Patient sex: M
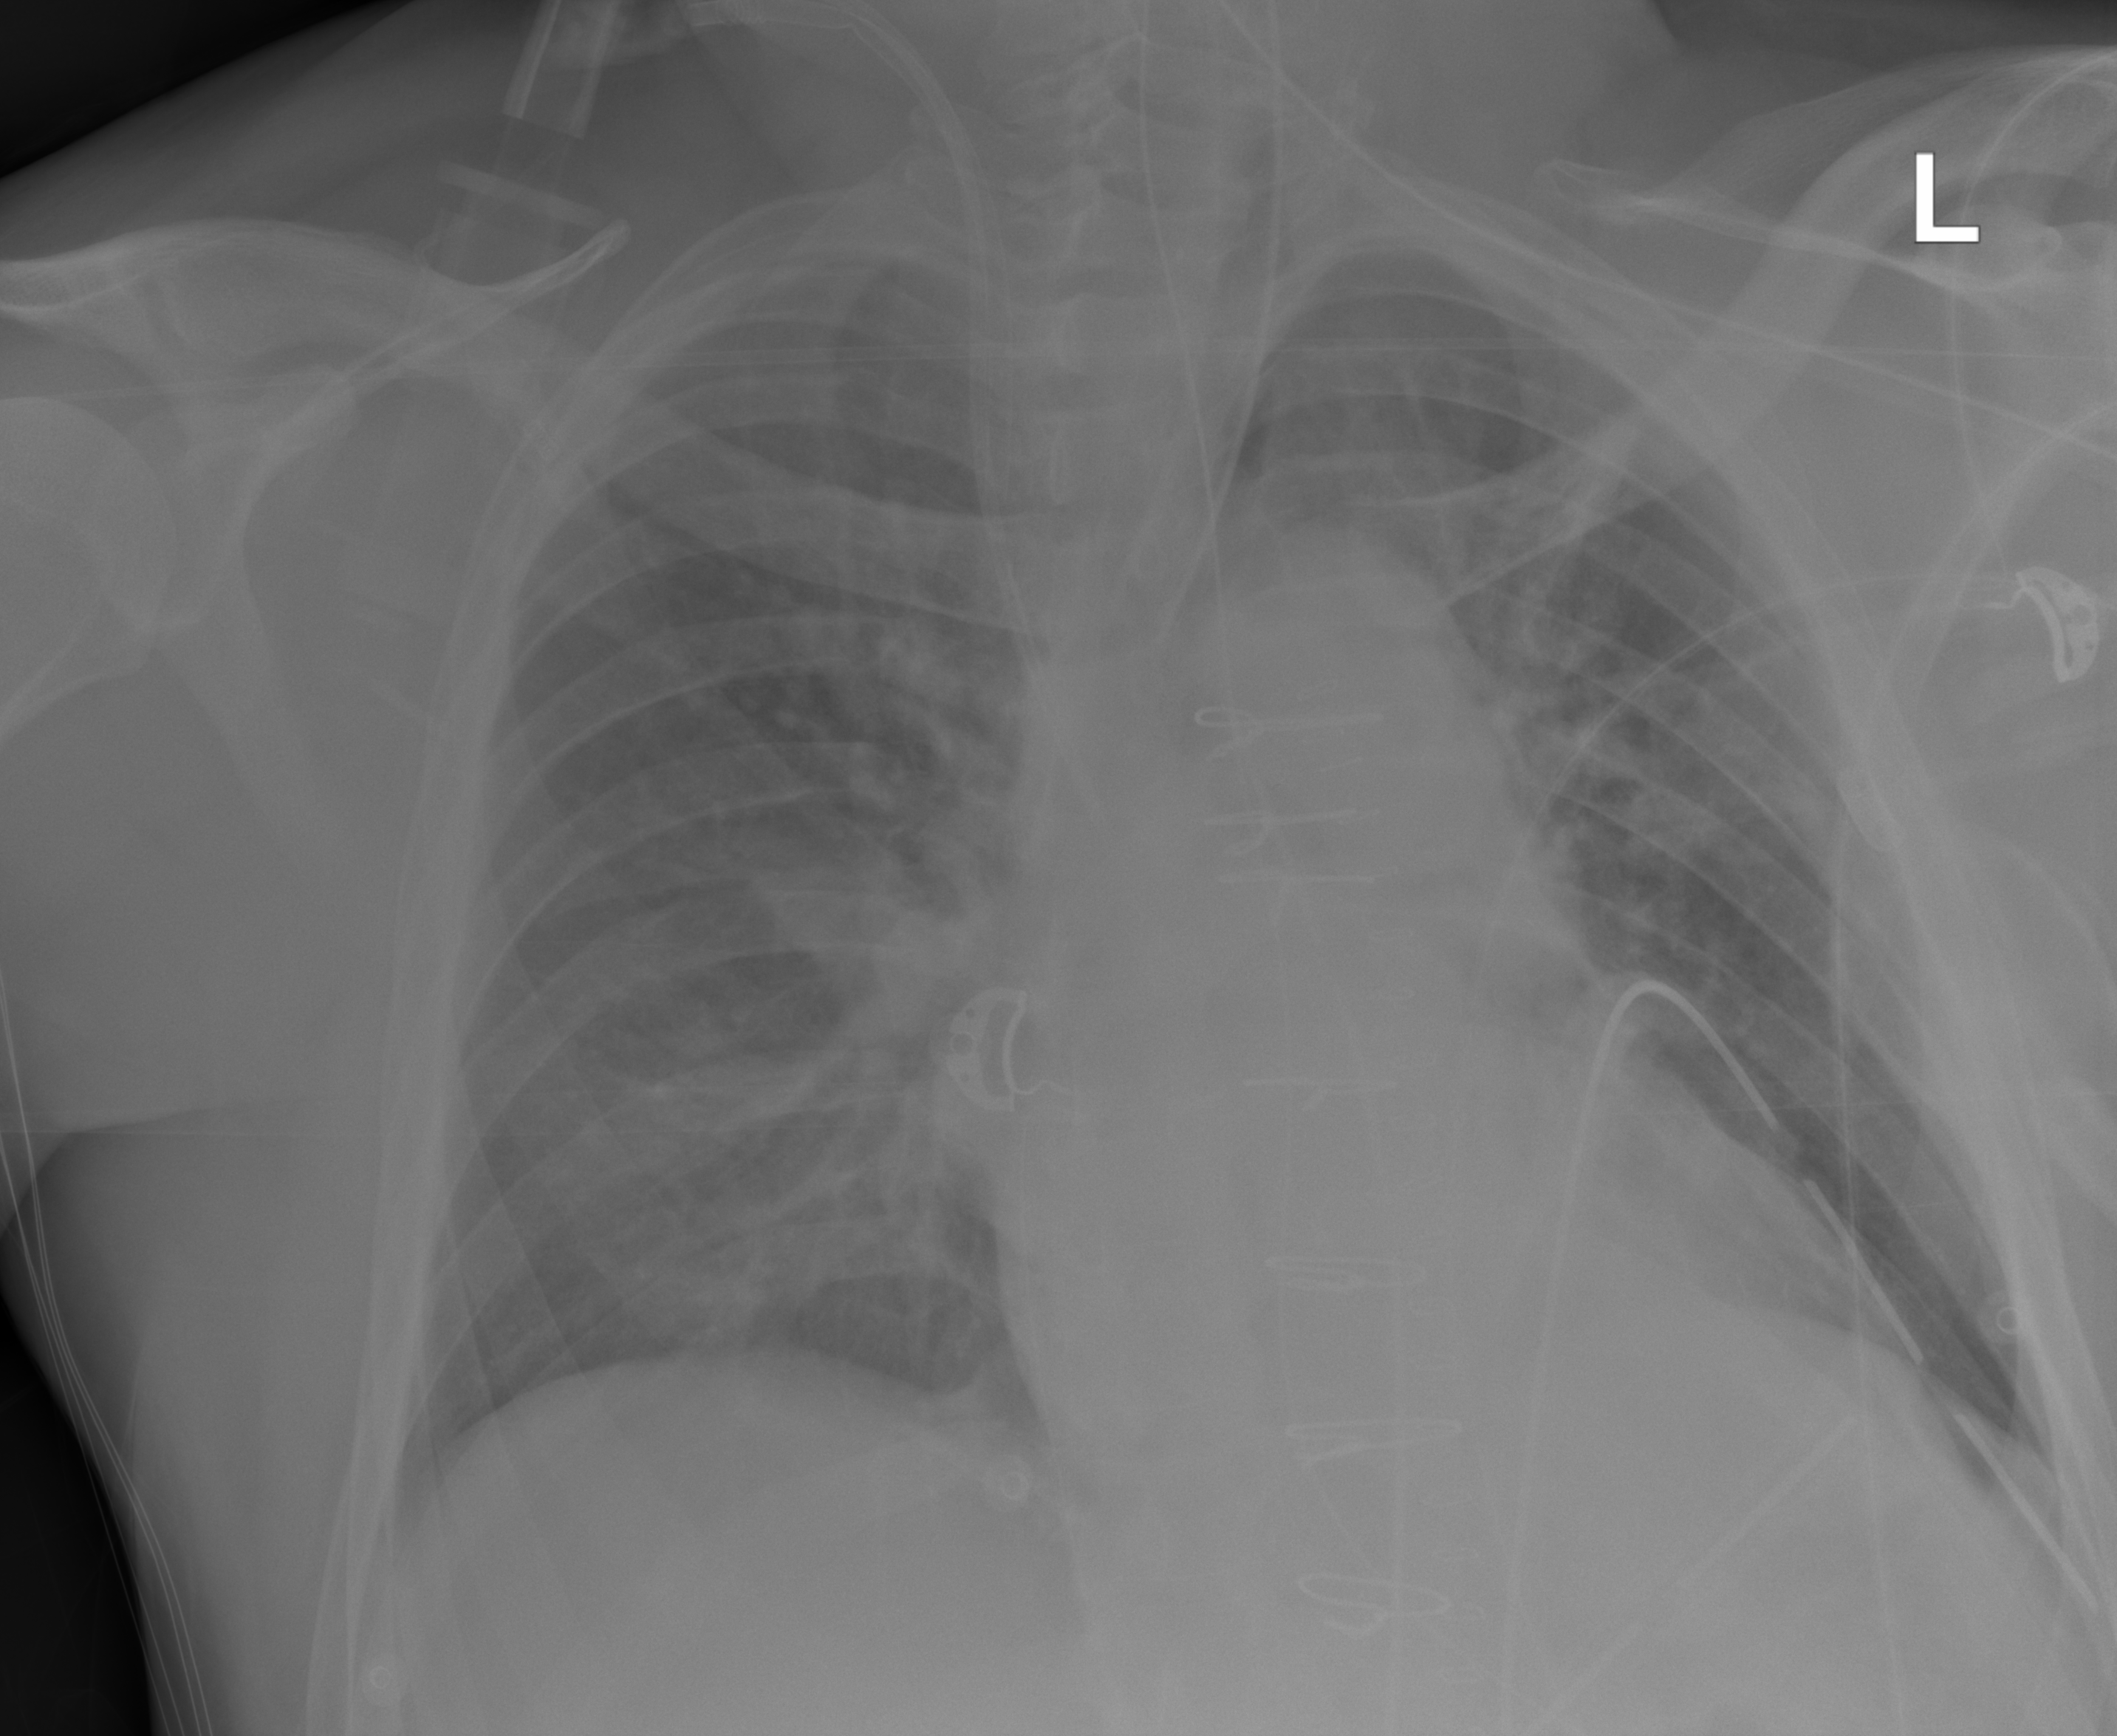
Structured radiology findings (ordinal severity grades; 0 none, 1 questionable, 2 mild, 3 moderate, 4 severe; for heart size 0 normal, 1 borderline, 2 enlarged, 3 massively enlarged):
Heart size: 2
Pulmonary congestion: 2
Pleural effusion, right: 0
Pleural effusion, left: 0
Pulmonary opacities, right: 0
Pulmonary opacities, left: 0
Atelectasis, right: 2
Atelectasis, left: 0